Question: I am writing my thesis with LaTeX and since today very curious errors turn up. I wrote something and made a citication in the file references.bib, and then the errors turned up. Befor writing that few lines everything worked great. Thus, I deleted everything I've added. But the errors still turn up. One Error is: Extra }, or forgotten $. ...ckoverflow Permission SYSTEM_ALERT_WINDOW}. I think my citication (which I've deleted after the errors turned up) is still stored somewhere , because "ckoverflow Permission SYSTEM_ALERT_WINDOW" was a part of the title of the cite.
I hadn't found any error in any file.
The next weird thing is that a mate of mine can compile that files without any problems. He is using WinEdt. I am using TeXStudio, but I've tried it with WinEdt, too.
There is a screenshot of my errors:

Please help me, any suggestions are appreciated.
Best regards
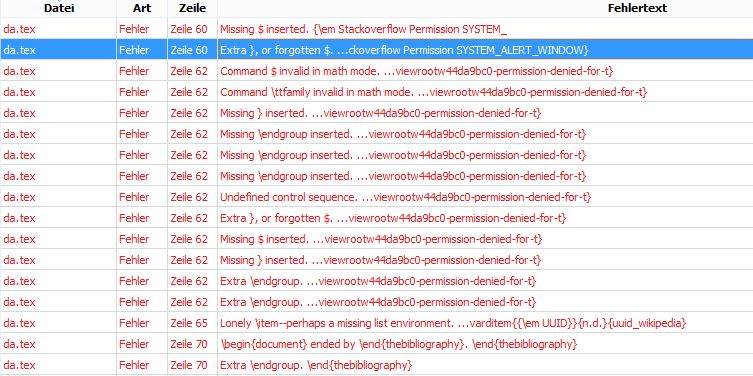
Answer: Looks like you might need to escape your '_' characters there, as they are normally used for subscript, but only in math mode; hence the "missing '$' inserted".
(La)TeX error messages make me sad... :(